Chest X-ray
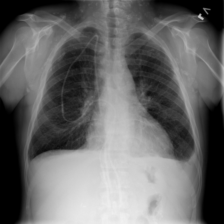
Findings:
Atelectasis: negative
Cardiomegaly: negative
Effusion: positive
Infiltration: negative
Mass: negative
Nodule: negative
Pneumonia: negative
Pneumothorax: negative
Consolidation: negative
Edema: negative
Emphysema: negative
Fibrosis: negative
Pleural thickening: negative
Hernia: negative